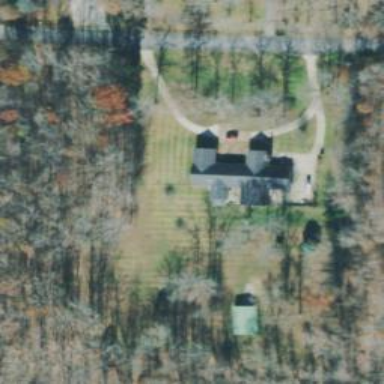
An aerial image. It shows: Driveway leading to service road.